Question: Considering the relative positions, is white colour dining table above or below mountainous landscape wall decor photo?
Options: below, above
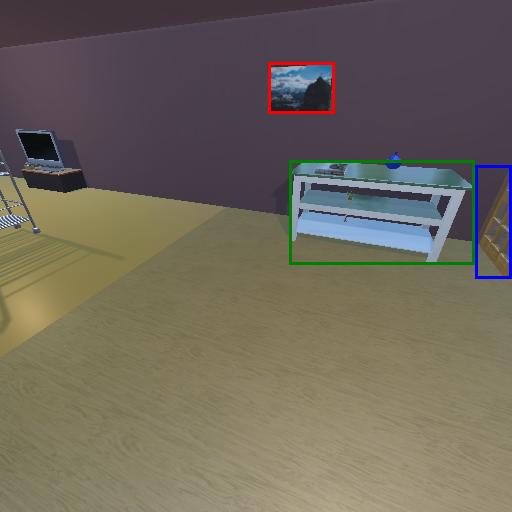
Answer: below